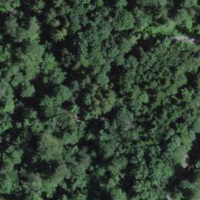
EUNIS habitat code: 44
Species observed at this site:
Mercurialis perennis